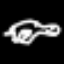
Label: frog